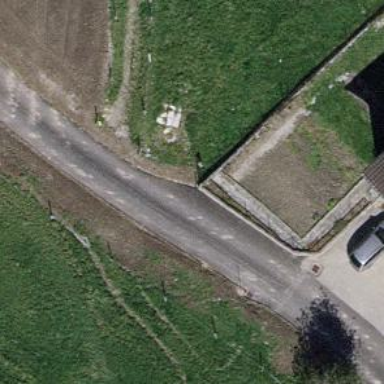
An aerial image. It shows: Passing place on the road.